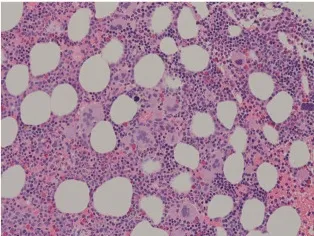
(B) Bone marrow trephine showing megakaryocytic clustering with atypical megakaryocytes. H&E, x20 objective.
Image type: pathology (h&e)